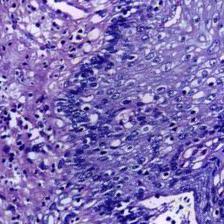
Diagnosis: Normal